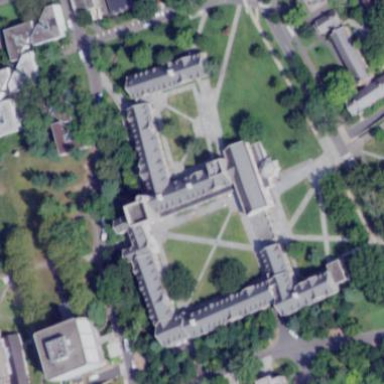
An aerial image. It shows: Dormitory building.